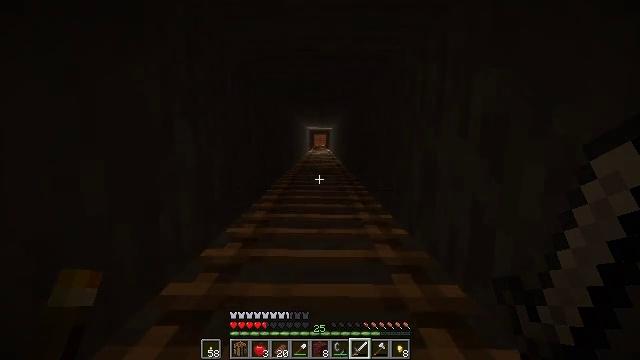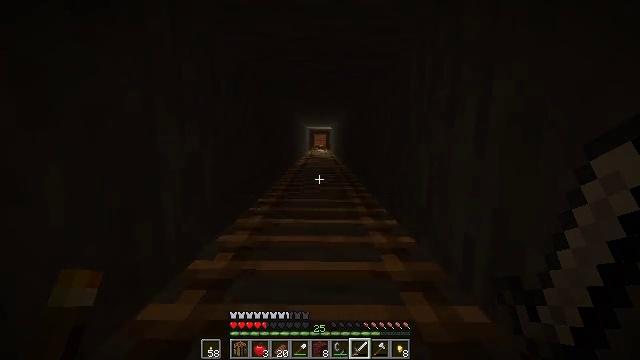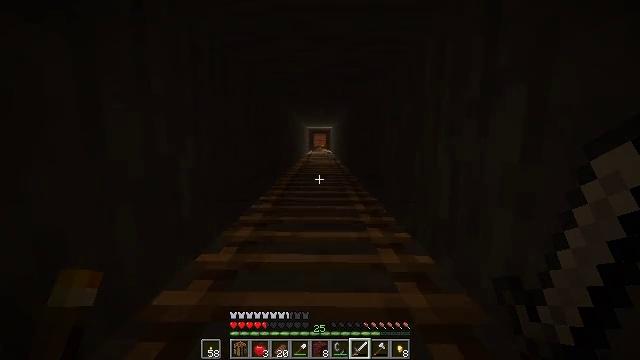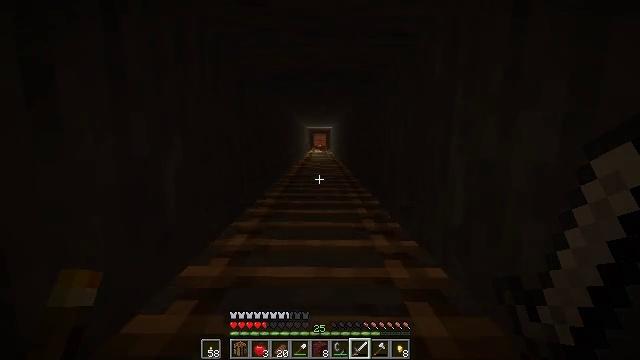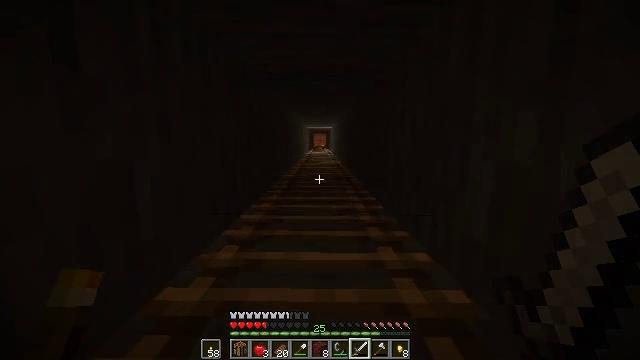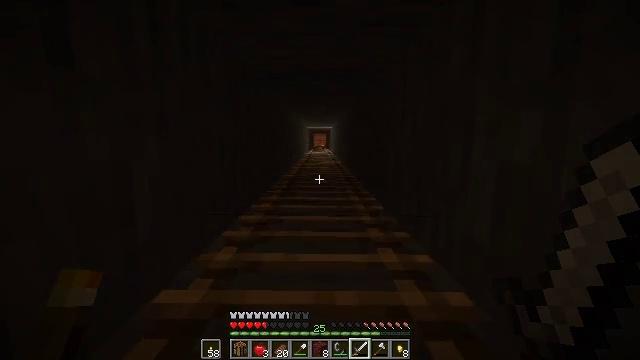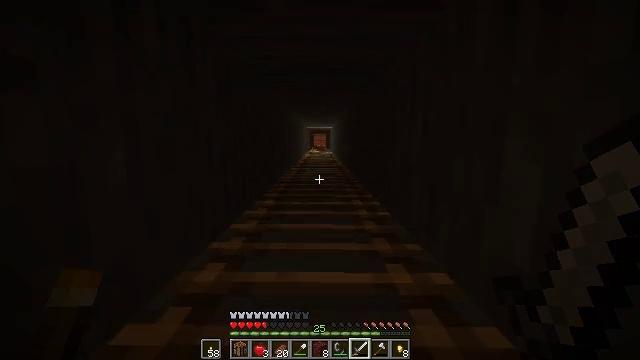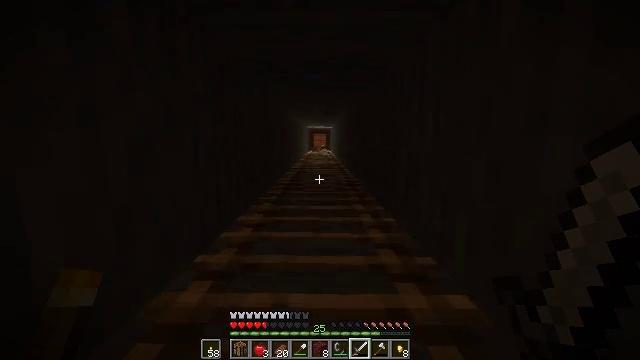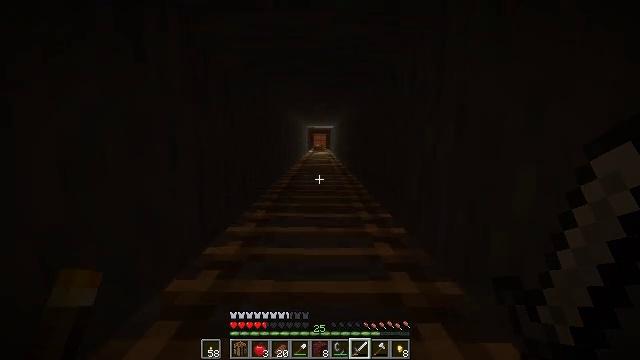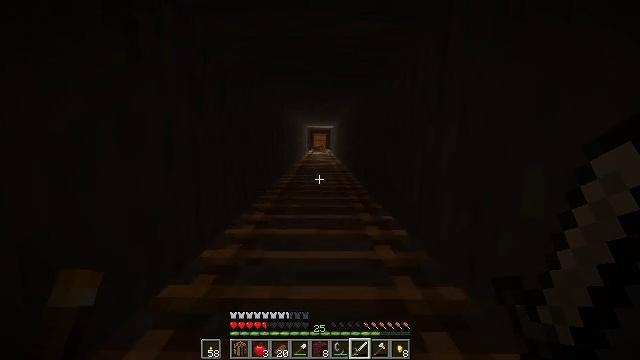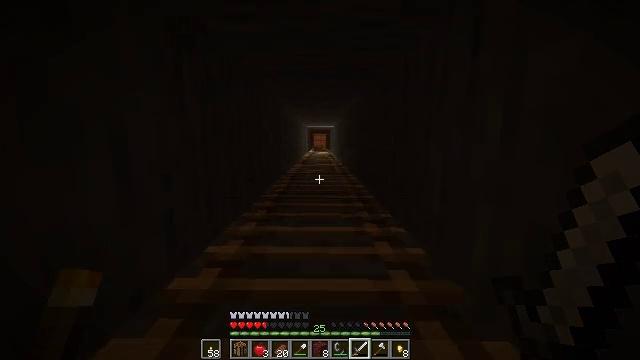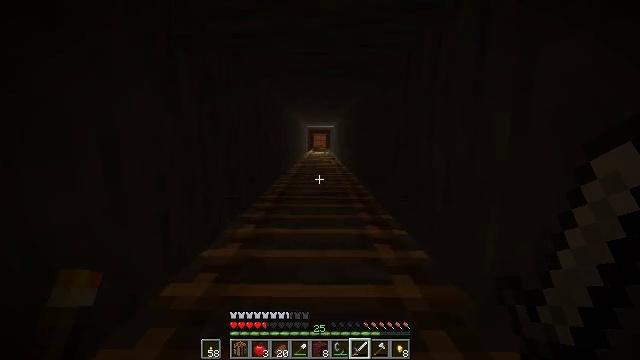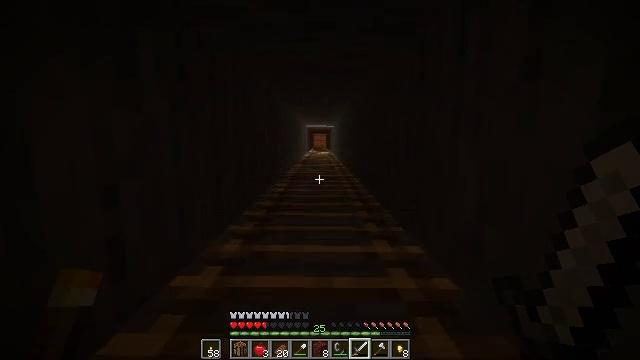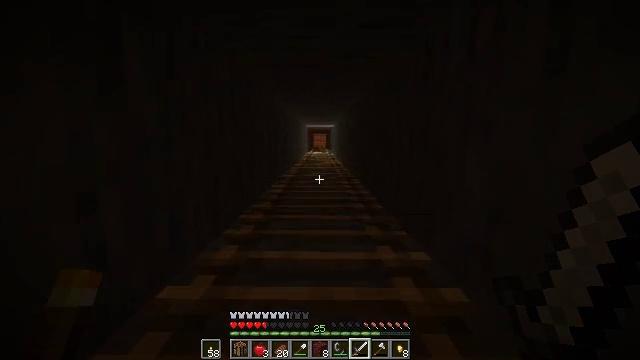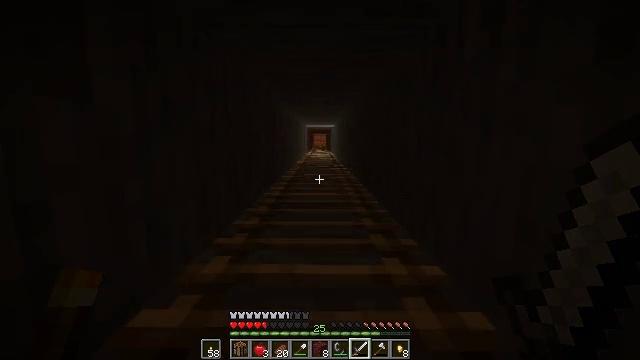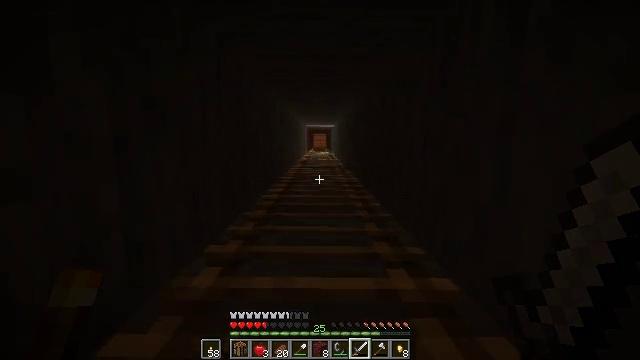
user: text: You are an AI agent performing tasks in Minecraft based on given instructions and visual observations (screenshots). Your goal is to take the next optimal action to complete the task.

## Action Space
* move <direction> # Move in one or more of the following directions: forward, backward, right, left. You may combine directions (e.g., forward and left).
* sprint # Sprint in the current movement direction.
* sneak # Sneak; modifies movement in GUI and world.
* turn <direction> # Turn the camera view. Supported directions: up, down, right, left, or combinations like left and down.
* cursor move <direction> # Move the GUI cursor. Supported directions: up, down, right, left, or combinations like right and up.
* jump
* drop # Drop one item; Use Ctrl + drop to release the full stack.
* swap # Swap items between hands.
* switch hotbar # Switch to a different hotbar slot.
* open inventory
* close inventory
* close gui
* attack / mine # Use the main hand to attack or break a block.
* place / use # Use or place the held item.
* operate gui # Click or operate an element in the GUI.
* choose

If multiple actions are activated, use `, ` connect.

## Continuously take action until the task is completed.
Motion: motion action
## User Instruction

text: Craft a diamond sword with diamonds and a stick.
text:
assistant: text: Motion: move forward, jump
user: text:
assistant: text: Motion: move forward, jump
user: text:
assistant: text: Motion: move forward, jump
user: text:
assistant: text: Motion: move forward, jump
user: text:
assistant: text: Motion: move forward, jump
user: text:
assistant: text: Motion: move forward, jump
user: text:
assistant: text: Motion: move forward, jump
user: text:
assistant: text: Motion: move forward, jump
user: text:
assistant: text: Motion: move forward, jump
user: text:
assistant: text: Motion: move forward, jump
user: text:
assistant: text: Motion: move forward, jump
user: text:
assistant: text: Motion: move forward, jump
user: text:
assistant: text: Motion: move forward, jump
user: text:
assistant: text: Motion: move forward, jump
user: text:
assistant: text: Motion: move forward, jump
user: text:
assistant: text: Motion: move forward, jump
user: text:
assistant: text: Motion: move forward, jump
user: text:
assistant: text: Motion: move forward, jump
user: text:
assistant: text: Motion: move forward, jump
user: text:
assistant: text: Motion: move forward, jump
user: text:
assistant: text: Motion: move forward, jump
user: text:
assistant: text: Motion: move forward, jump
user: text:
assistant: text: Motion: move forward, jump
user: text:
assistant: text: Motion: move forward, jump
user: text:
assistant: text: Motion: move forward, jump
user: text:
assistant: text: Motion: move forward, jump
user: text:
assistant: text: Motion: move forward, jump
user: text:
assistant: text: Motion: move forward, jump
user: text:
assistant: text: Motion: move forward, jump
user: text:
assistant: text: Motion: move forward, jump